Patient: sex M, age 51
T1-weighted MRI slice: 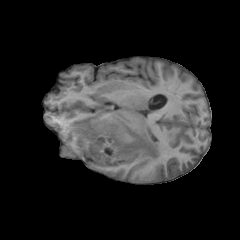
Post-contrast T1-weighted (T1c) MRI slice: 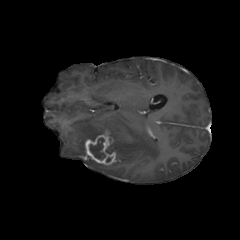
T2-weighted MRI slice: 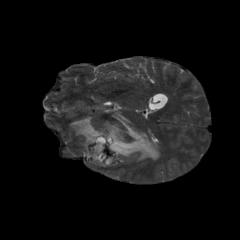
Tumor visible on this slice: yes
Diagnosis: Glioblastoma, IDH-wildtype
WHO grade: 4